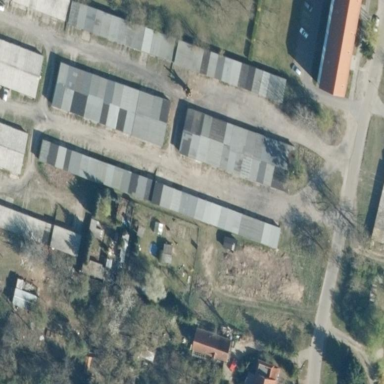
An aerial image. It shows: Group of garages.